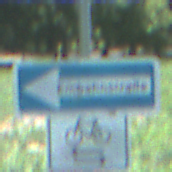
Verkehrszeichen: EinbahnstrasseLinksweisend
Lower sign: RichtungsangabeDurchPfeile9
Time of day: Midday
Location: Outdoor (Nature)
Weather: Clear
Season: Summer
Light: Natural